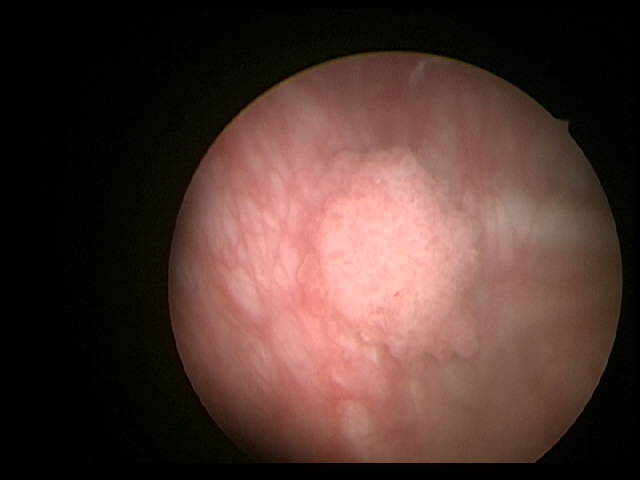
Modality: WLC
Class: Malignant
Subclass: HighGradePapillary
Lesion: L1
Stage: T1
Morphology: Papillary
Bladder cancer association: Yes